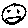
Label: smiley face